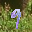
Label: 9